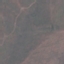
Land use / land cover class: HerbaceousVegetation